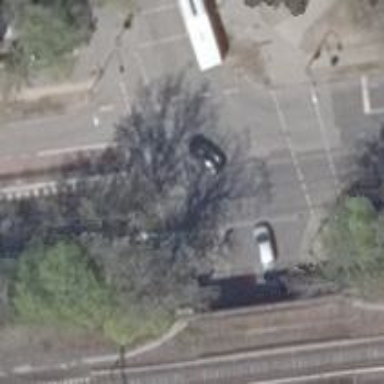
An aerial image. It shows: Railway signal.